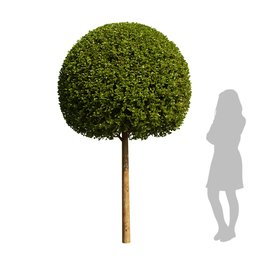
Label: nature